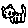
Label: cat